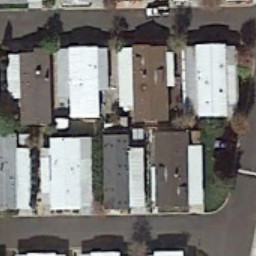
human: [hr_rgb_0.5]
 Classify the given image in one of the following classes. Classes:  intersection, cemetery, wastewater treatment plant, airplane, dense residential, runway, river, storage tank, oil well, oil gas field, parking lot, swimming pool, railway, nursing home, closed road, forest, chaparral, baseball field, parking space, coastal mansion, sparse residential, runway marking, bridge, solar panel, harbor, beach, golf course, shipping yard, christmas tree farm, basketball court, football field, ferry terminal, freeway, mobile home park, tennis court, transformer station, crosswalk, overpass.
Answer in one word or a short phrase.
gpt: mobile home park